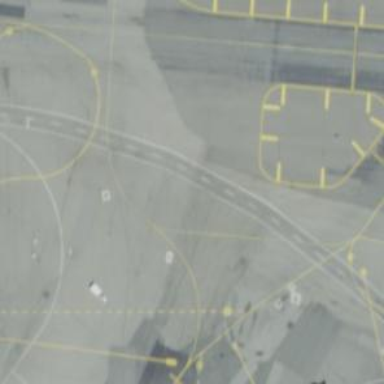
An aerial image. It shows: Image of taxiway at airport.